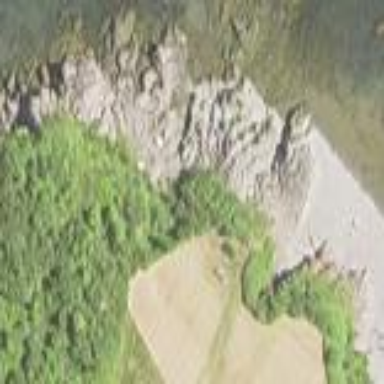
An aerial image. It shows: Landscape dominated by bare rock.